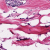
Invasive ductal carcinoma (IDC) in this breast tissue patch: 0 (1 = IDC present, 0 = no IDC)